The plot shows one second of acceleration measured on a rotor kit. Based on the visible evidence, which rotor condition applies: normal, misalignment, unbalance, looseness?
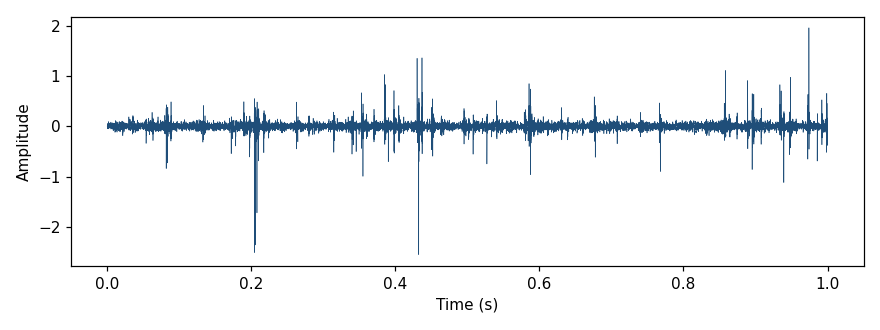
Answer: normal